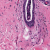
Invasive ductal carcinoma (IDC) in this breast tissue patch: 0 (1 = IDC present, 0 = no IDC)